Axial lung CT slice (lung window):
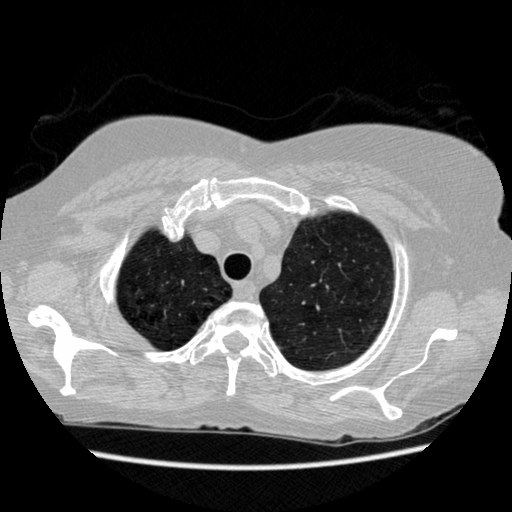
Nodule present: no